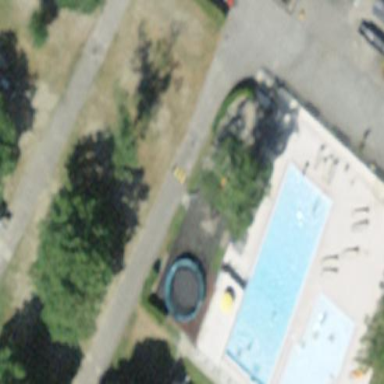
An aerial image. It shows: Playground area for leisure land.